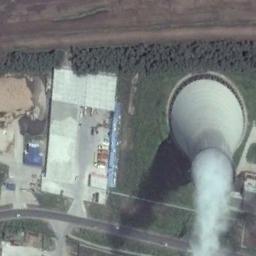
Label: thermal_power_station